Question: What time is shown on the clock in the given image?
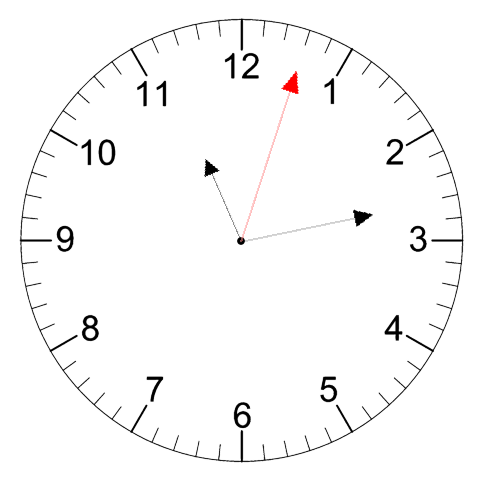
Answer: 11:13:03